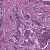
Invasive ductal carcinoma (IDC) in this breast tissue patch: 1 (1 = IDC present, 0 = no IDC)